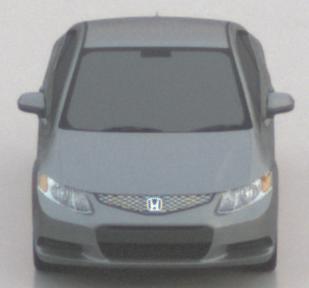
Make: Honda
Model: Civic Limousine 1.8
Detailed model: Civic (IX) Limousine
Model produced from: 2014/05
Model produced until: 2017/06
Doors: 4
Color: gray
Road condition: wet road
Daytime: sunrise or sunset
Contrast: low contrast